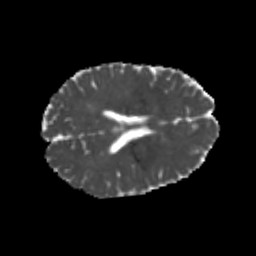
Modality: MD
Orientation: axial
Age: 20
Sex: female
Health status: healthy
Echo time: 0.074 s